Question:
How can I rescale the vertical axis of a loglog plot so all my lines of my graph starts at '10^0'?
'''
loglog(ddt,Sqone,'b',ddt,Sqtwo,'m',ddt,Sqthree,'r',ddt,Sqfour,'y',ddt,Sqfive,'c');
title('Partition Function for CRSP Index on Log-Log Plot')
'''
In my code above you see that 'ddt=1:500' and 'Sqone', 'Sqtwo', 'Sqthree', etc... are all my various values for different functions (which changes according to the exponent 1,2,3,4,5).
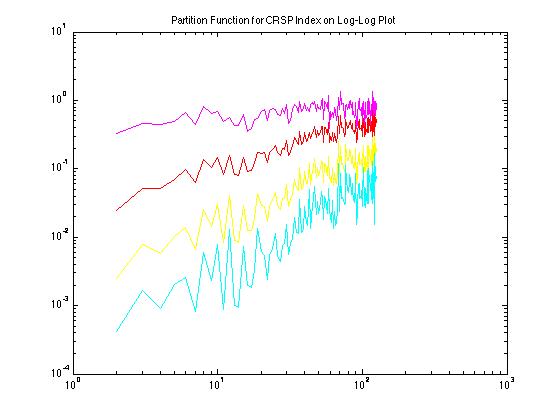
Answer: You can shift the data itself to move the plots in the y-direction:
'''
%# transform each of the variables: Sqone, Sqtwo, ..
y = y - y(1) + 10^0;
'''